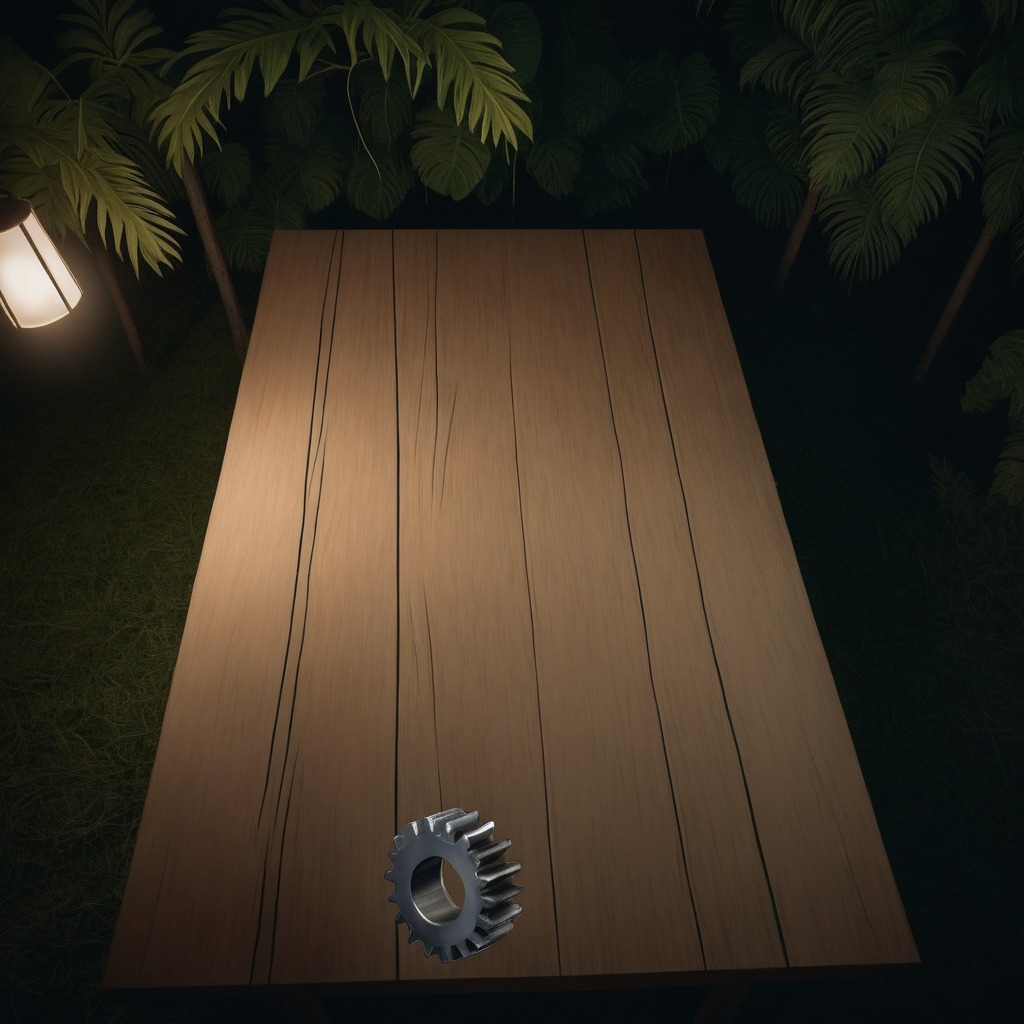
A steel gear with teeth lies on a clean wooden table inside a jungle field workshop tent at night dim ambient light soft shadows worn but